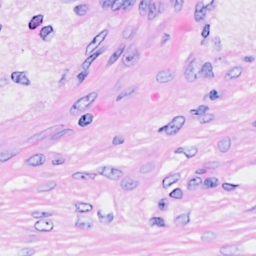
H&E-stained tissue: Breast